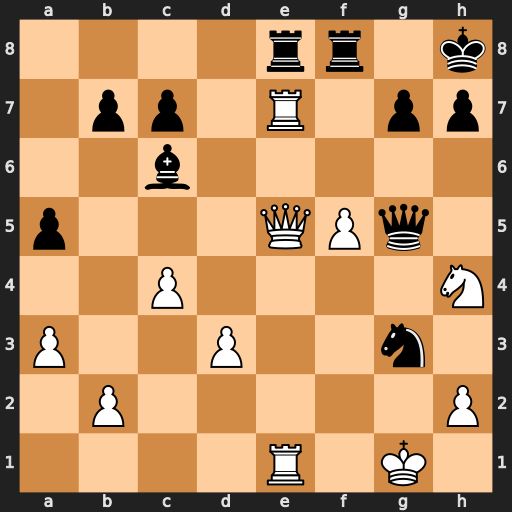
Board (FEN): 4rr1k/1pp1R1pp/2b5/p3QPq1/2P4N/P2P2n1/1P5P/4R1K1
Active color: w
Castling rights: -
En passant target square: -
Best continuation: Ng6+ Qxg6 fxg6